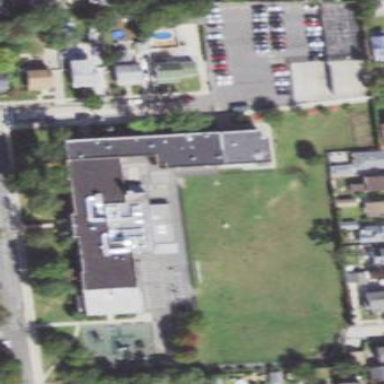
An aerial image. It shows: School.